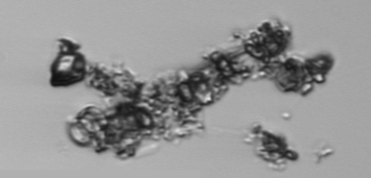
Label: Thalassiosira_TAG_external_detritus